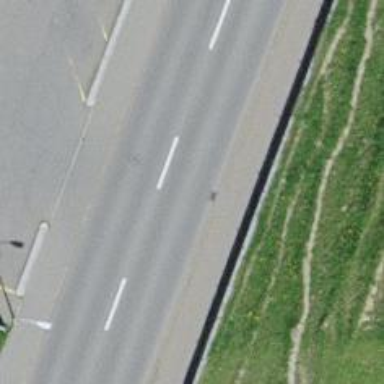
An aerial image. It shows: Primary highway with asphalt surface. There are sidewalks on both sides of the road.